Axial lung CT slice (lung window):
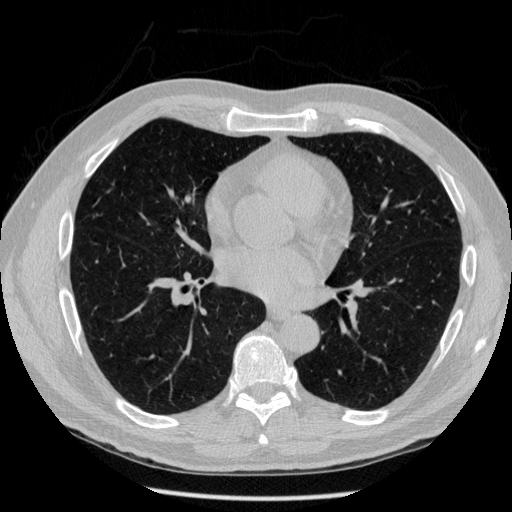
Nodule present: no